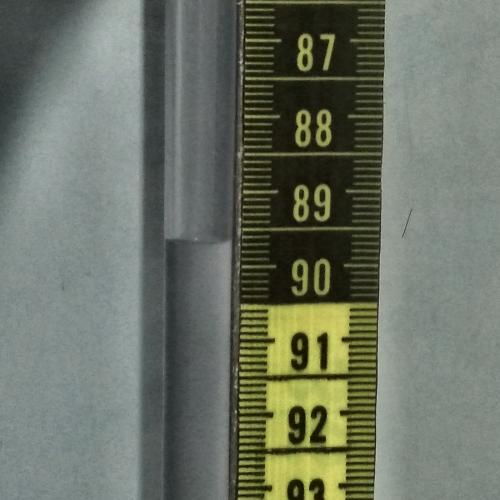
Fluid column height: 89.7 cm